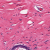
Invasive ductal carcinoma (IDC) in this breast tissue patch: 0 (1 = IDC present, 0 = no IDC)